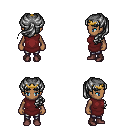
a pixel art fantasy rpg character, female body template, human, dark skin, maroon tunic, metal pants, gray princess hairstyle, gold tiara, maroon shoes, four views (front, back, left, right), 2x2 character sprite sheet, small pixel art, hard edges, no anti-aliasing